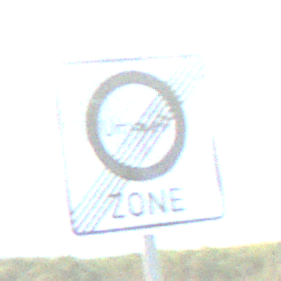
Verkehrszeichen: EndeUmweltzone
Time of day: SunriseSunset
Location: Outdoor (RoadRail)
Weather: PartlyCloudy
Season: NotSpecified
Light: Natural